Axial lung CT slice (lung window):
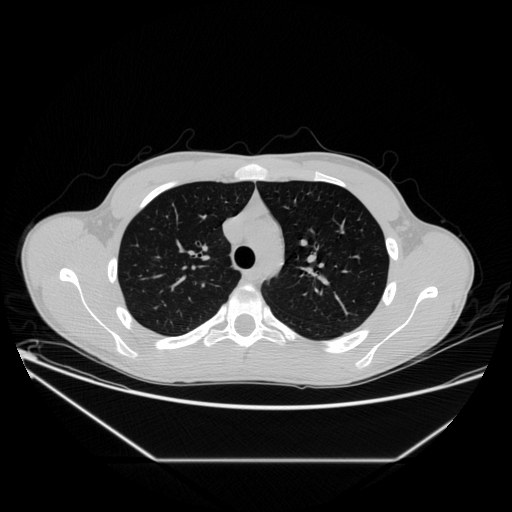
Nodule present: no